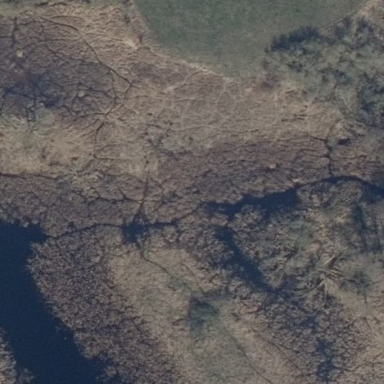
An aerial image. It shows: Wetland area characterized by wet meadow.